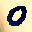
Label: 0